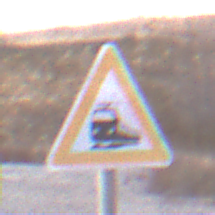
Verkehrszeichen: Bahnuebergang
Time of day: SunriseSunset
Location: Outdoor (Suburban)
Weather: PartlyCloudy
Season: NotSpecified
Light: Natural